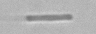
Label: Bacillariophyceae